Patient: sex F, age 63
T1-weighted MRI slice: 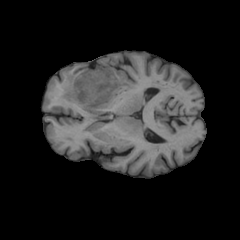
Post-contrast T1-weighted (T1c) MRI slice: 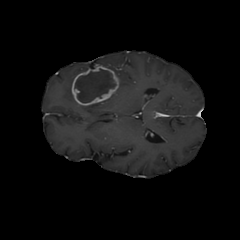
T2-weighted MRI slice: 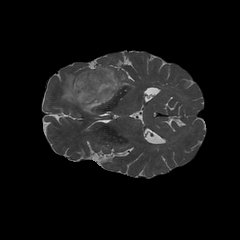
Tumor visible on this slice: yes
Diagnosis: Glioblastoma, IDH-wildtype
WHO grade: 4